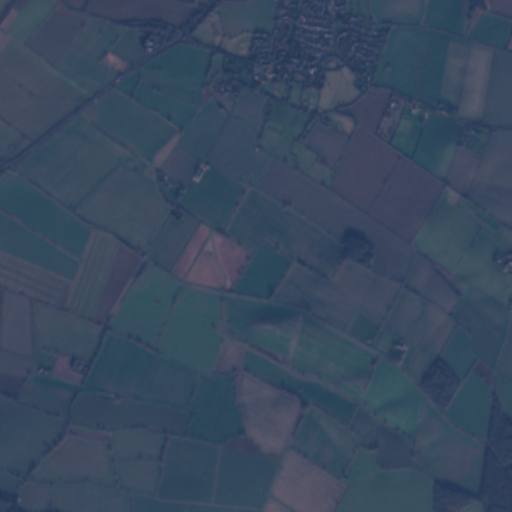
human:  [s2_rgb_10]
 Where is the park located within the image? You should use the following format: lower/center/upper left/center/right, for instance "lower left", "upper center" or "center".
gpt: The park is located in the upper right of the image.
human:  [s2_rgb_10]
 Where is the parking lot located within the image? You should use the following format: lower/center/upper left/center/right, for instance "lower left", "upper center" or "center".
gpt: The parking lot is located in the upper left of the image.
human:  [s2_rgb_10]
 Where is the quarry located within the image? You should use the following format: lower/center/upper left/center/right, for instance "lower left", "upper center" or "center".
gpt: The quarry is located in the upper left of the image.
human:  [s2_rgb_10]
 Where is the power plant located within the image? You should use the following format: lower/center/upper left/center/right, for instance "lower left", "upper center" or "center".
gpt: There is no power plant in the image.